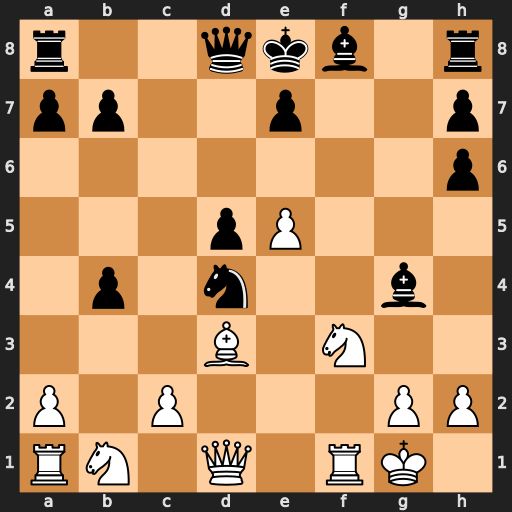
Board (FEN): r2qkb1r/pp2p2p/7p/3pP3/1p1n2b1/3B1N2/P1P3PP/RN1Q1RK1
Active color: w
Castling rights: kq
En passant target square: -
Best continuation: Nxd4 Bxd1 Bb5+